Question: Solr has a Admin UI where we can check each and every Collections that were deployed to Solr Cloud. For example, I can see a Slice/Shard in a collection up or not as mentioned in the below URL.

Our production environment doesn't provide access to this Admin UI due to security reasons. I need to provide an API to get the status of each and every collection, and its shards and each shard's replica. I am using Solr APIs to do that
<URL>
'''
CloudSolrServer server = new CloudSolrServer(<zk quorum>);
ZkStateReader reader = server.getZkStateReader();
Collection<Slice> slices = reader.getClusterState().getSlices(collection);
Iterator<Slice> iter = slices.iterator();
while (iter.hasNext()) {
Slice slice = iter.next();
System.out.println(slice.getName());
System.out.println(slice.getState());
}
'''
The above piece of code is always returning Active only as the state of shard, even its replica is showing down in the UI. I assume this returns only the state of a shard, not the state of shard's leader or replica.
How can I get the replicas status through Solr APIs? is there any API for this?
And what is the API being using by Solr Admin UI for getting shard's replicas/leader status?
Thanks
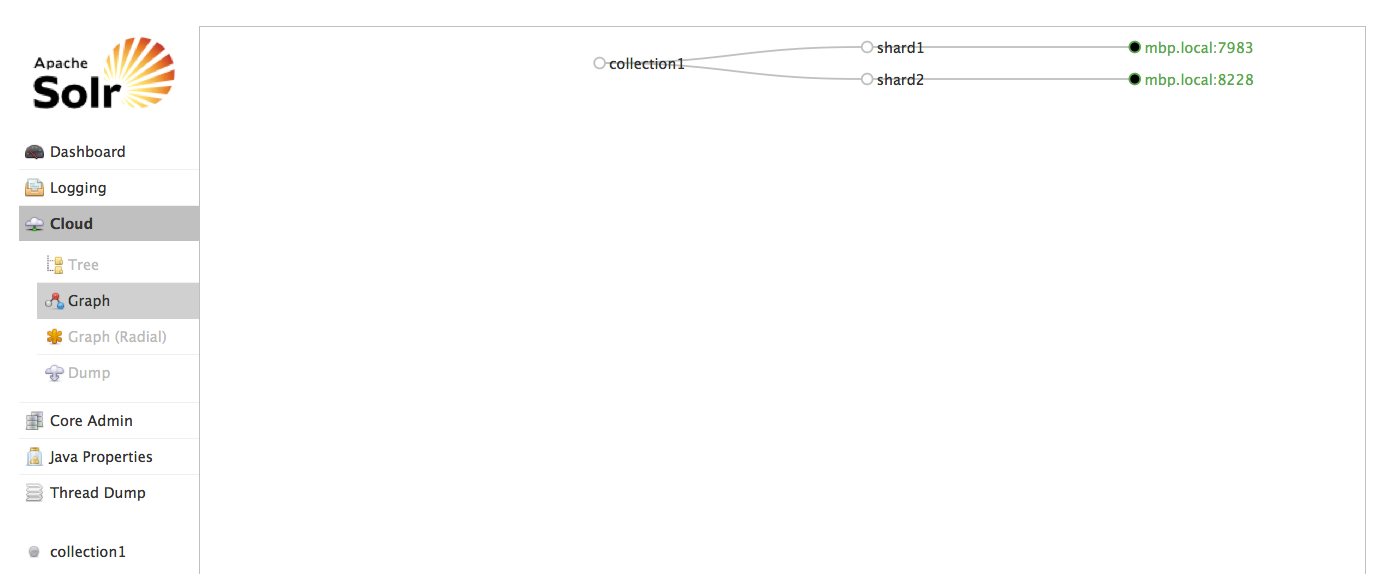
Answer: The code is not looking at replica status. Here is one that prints out replica status:
'''
CloudSolrServer server = new CloudSolrServer(zknodesurlstring);
server.setDefaultCollection("mycollection");
server.connect();
ZkStateReader reader = server.getZkStateReader();
Collection<Slice> slices = reader.getClusterState().getSlices("mycollection");
Iterator<Slice> iter = slices.iterator();
while (iter.hasNext()) {
Slice slice = iter.next();
for(Replica replica:slice.getReplicas()) {
System.out.println("replica state for " + replica.getStr("core") + " : "+ replica.getStr( "state" ));
System.out.println(slice.getName());
System.out.println(slice.getState());
}
}
'''